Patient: sex M, age 46
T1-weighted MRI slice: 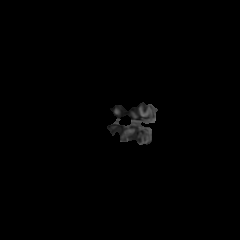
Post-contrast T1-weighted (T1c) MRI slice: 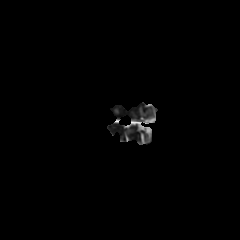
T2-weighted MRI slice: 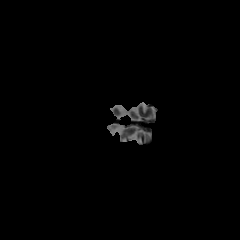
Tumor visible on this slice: no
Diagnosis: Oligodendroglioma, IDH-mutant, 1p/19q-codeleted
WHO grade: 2